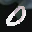
Label: 0